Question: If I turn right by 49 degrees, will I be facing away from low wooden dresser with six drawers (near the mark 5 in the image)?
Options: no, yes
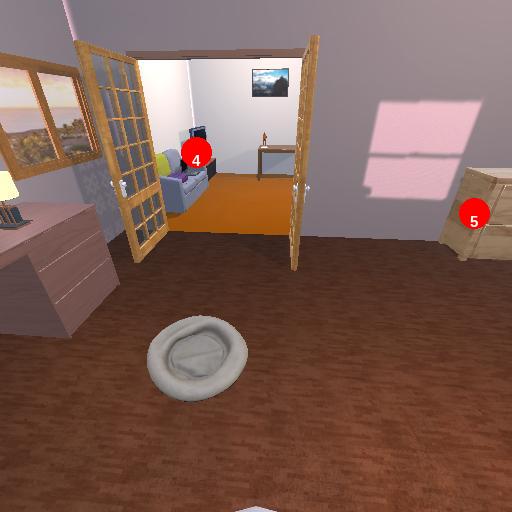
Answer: no